Question: I've seen a few apps (including Apple's) have a UITableView form where an image takes up 2 cell heights. How is this likely achieved? The example image below is the Venmo app.
Is the UIImageView just in the first cell, but made the height of 2 rows?

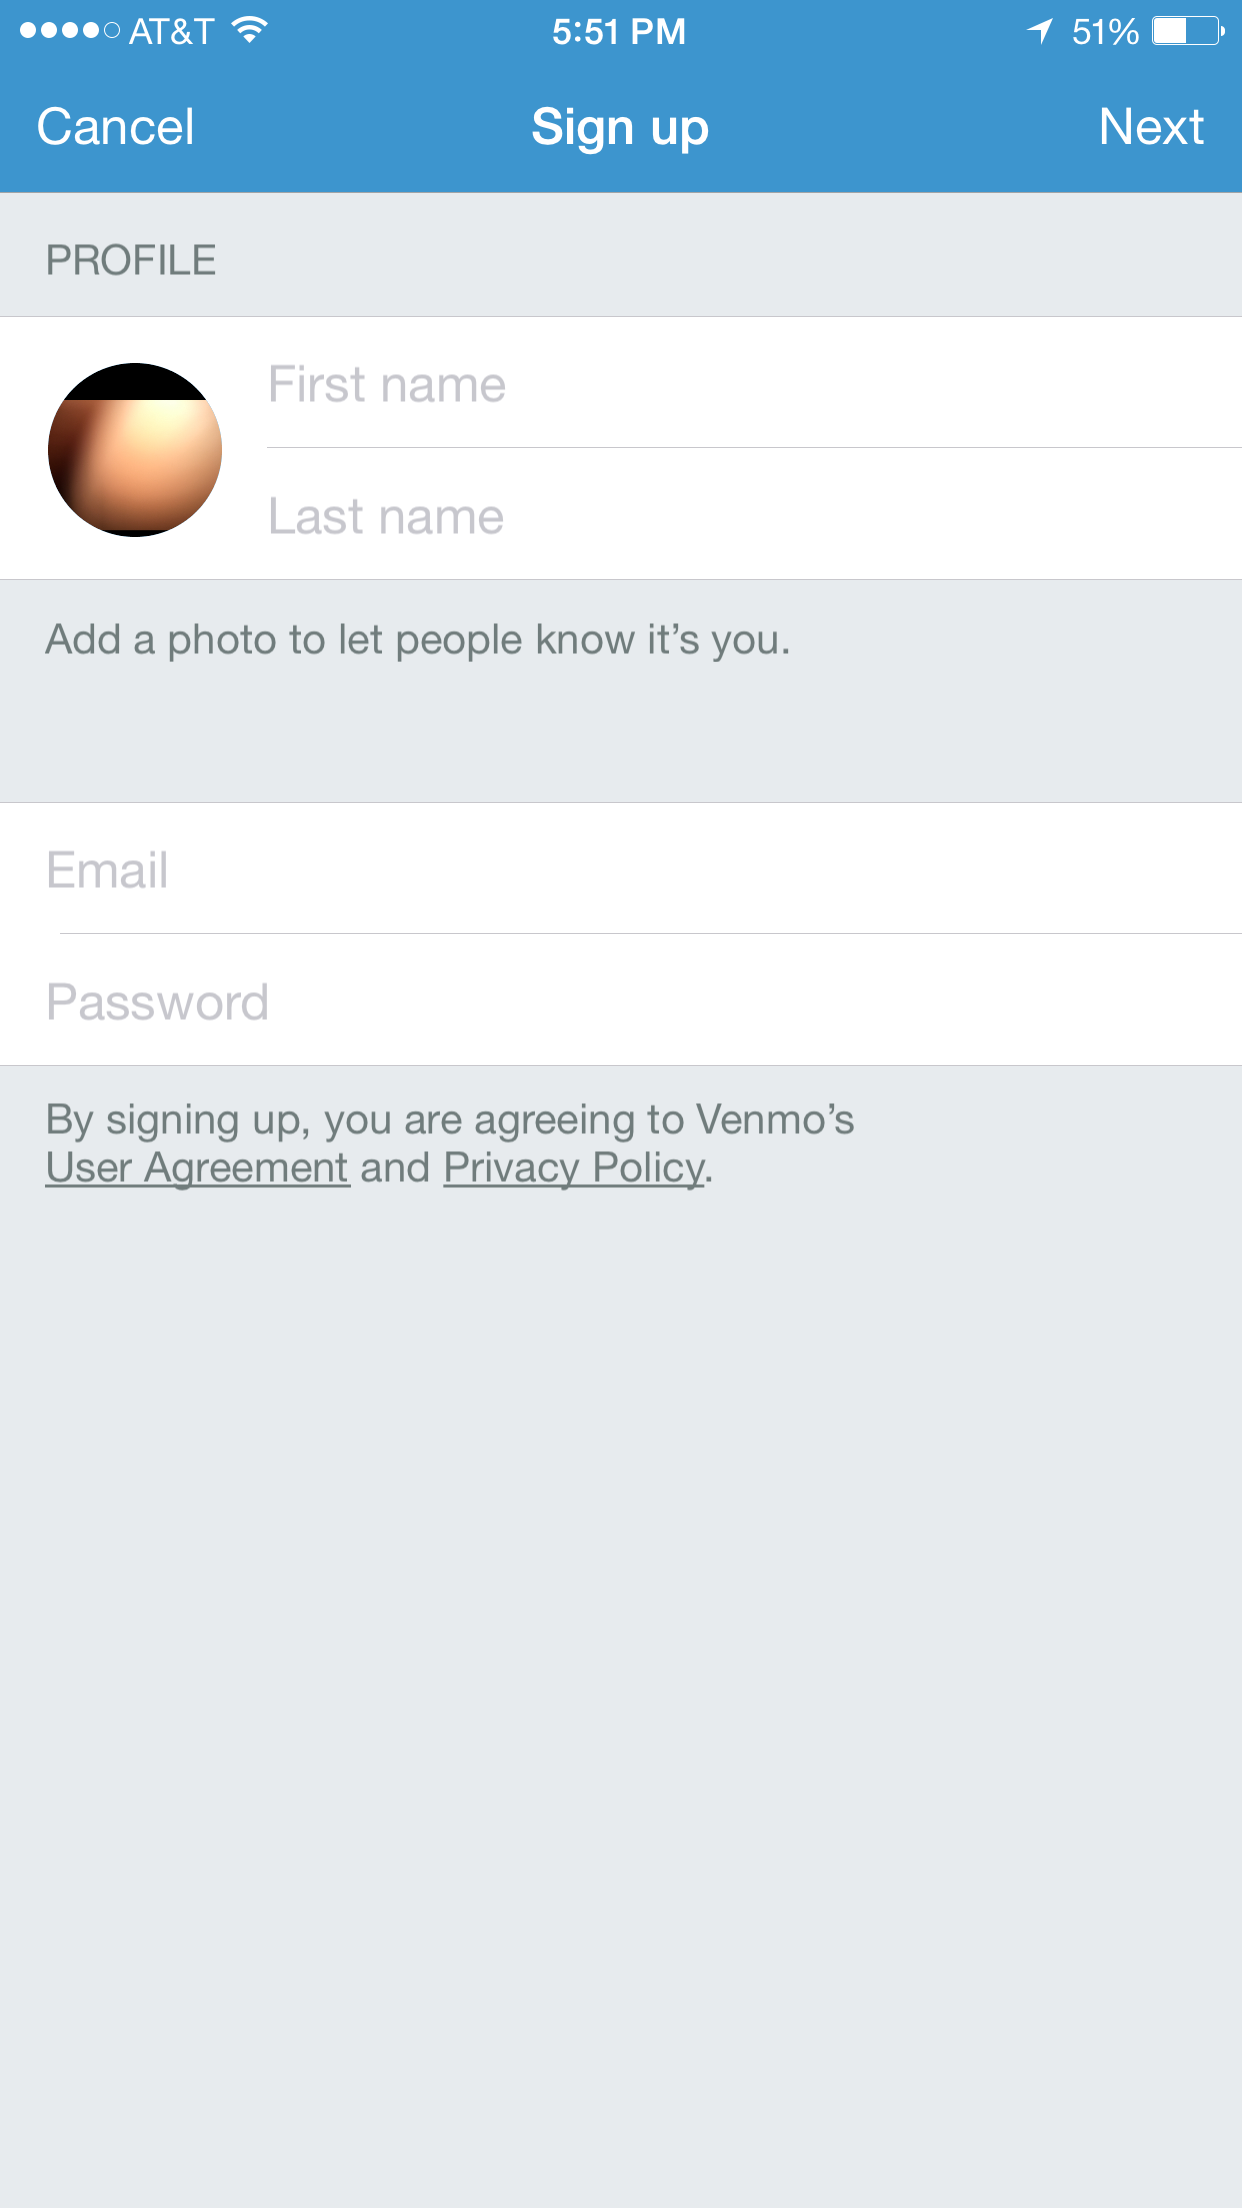
Answer: It's just 1 custom cell with having one image at left hand side and two textfields at right hand side.
This custom cell's rowHeight will be 88 (double of normal cell rowHeight).
So you will need to create a custom cell and use it. These are some tutorial links which shows how to create custom cell using storyboards
<URL>
<URL>
# Edit
'''
- (UITableViewCell *)tableView:(UITableView *)tableView cellForRowAtIndexPath:(NSIndexPath *)indexPath {
if(indexPath.section == 0) {
if(indexPath.row = 0) {
// your custom cell here
}
} else {
// your normal cell here
}
}
'''